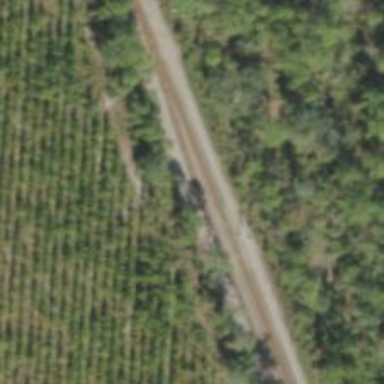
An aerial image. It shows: Railway siding for service.